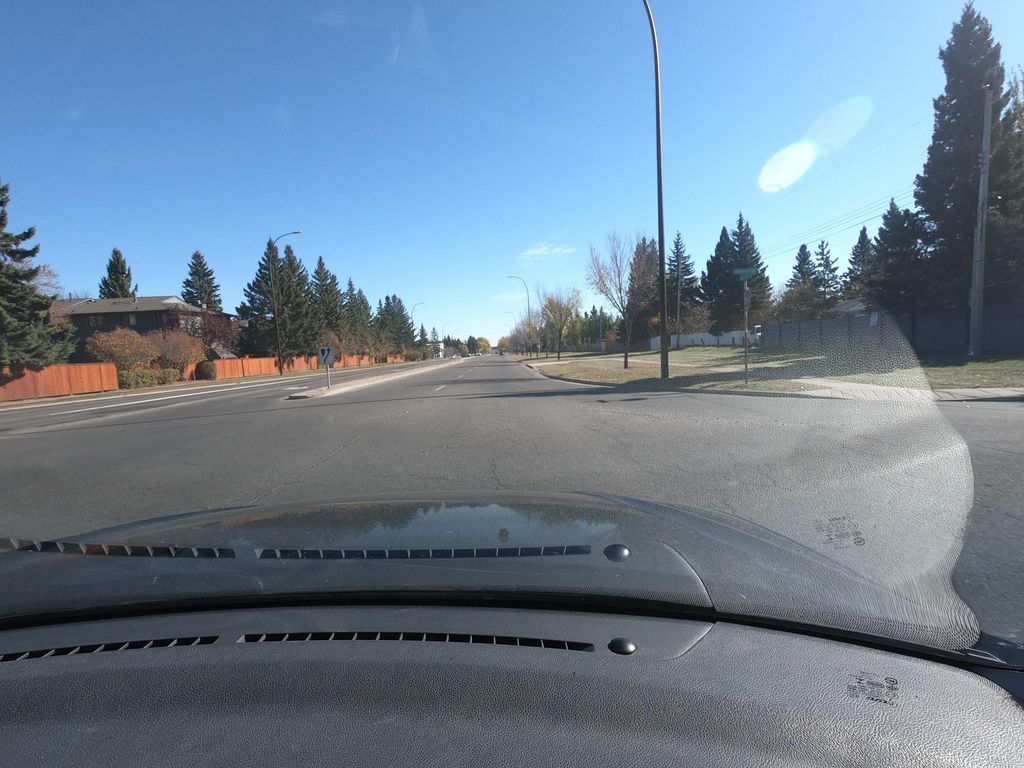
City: calgary